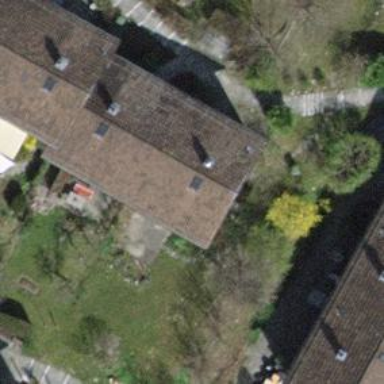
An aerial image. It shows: Semidetached house with gabled roof.